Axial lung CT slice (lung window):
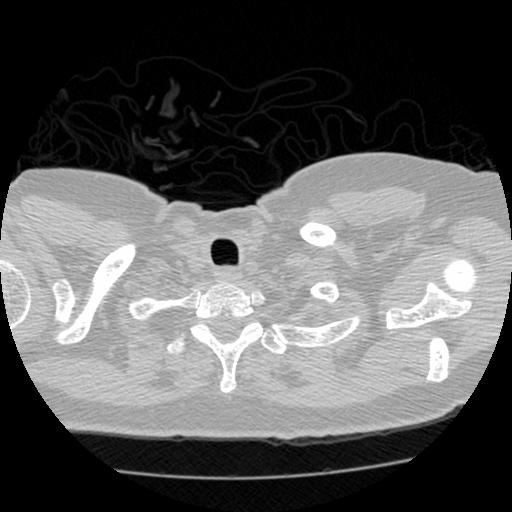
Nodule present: no